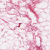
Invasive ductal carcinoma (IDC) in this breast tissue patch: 0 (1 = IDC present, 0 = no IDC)